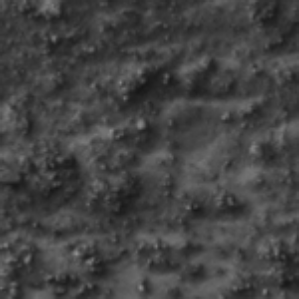
Label: frost